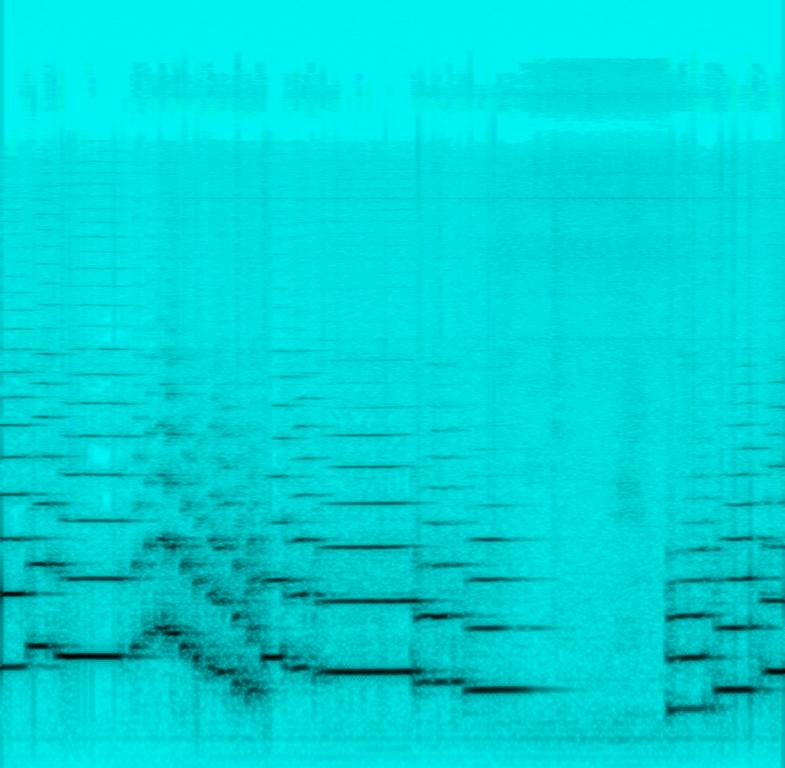
This is a live recording of a section on the french horn, played in classical style. The piece ascends rapidly and then descends rapidly. The piece has a regal and important feel to it.